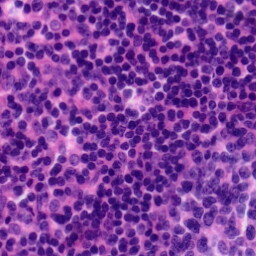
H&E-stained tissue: Tonsil